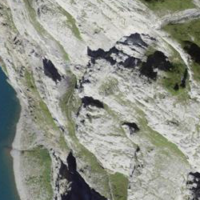
EUNIS habitat code: 14
Species observed at this site:
Centaurea scabiosa